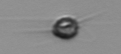
Label: Acanthoica_quattrospina